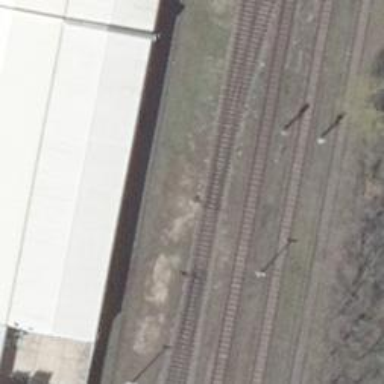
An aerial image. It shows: Railway yard used for servicing trains.